Question: I want to download upload file which is inside a folder into my project..
My Database Table

My Upload Code is
'''
string filename = Path.GetFileName(FileUploadPatDoc.FileName);
string pathName = Path.GetFullPath(FileUploadPatDoc.PostedFile.FileName);
FileUploadPatDoc.SaveAs(Server.MapPath("~/PatientDocuments/") +filename);
fsDocuments.FileName = filename; // fsDocument is Table Object name
fsDocuments.FilePath = pathName;
'''
It works nicely and Store documents in "PatientDocuments" folder which is inside my project.
Now when I want to download it from Gridview using Image-button that times it couldn't find it's destination .
Here is the Upload code
'''
ImageButton Btn = (ImageButton)sender;
GridViewRow row = (GridViewRow)Btn.NamingContainer;
string fileName, filePath;
Label file = (Label)grdPatientDocument.Rows[row.RowIndex].FindControl("lblFileName");
Label path = (Label)grdPatientDocument.Rows[row.RowIndex].FindControl("lblFilePath");
if (file != null)
{
fileName = file.Text;
filePath = path.Text;
Response.ContentType = filePath;
Response.AddHeader("Content-Disposition", "attachment;filename="" + fileName + """);
Response.TransmitFile(Server.MapPath(fileName));
Response.End();
}
'''
It generate following error
> "Could not find file E:\CoreZ
IT\June\Hospital-06\Final\CZ_BHC\CZ_BHC\BHC\CV_MD.Golam_Shahriar.pdf'"
But I need to find this file from 'E:....\PatientDocuments\CV_MD.Golam_Shahriar.pdf'
Please help me and I am using VS 2012... Thanks
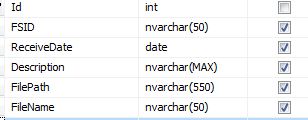
Answer: Try this one
'''
Response.Clear();
Response.ContentType = "application/pdf";
Response.AddHeader("Content-Disposition", "attachment;filename=" + fileName + "");
Response.TransmitFile(filePath);
Response.End();
'''